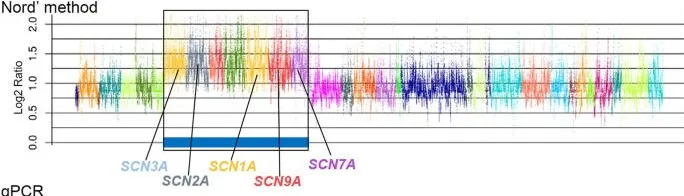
A de novo 1.3-Mb duplication at 2q24.3 in the patient detected by WES-based programs. (A) Results of CNV analyses by XHMM and Nord's method. For the XHMM, the X axis shows the genomic position and the Y axis indicates the Z score for each target. For the Nord's method data, the X-axis shows arrays of targeted genes with different colors, with their proportional physical length, and the Y-axis shows log2 ratios for each targeted base in the genes tested. The blue thick bars represent calls for copy number gains in each method.
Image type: chart (chart)